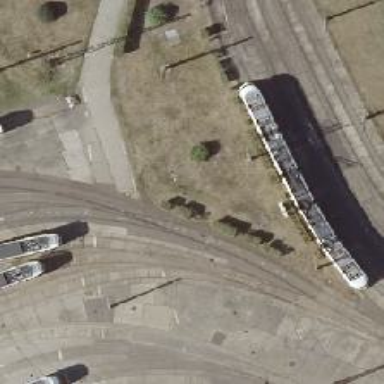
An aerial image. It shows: Railway switch.